Aerial crown-view tile of a tropical tree (Barro Colorado Island, Panama), acquired 20250317:
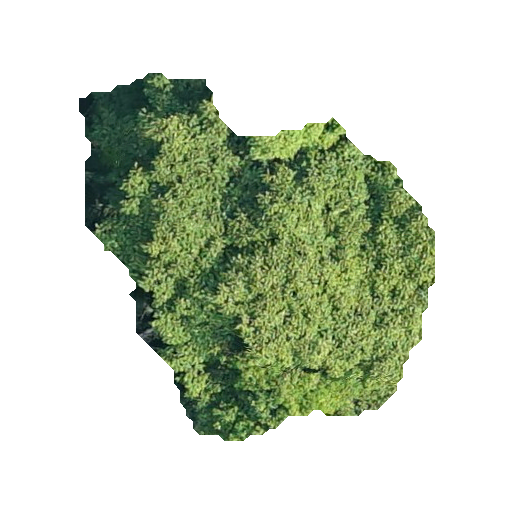
Species: Tachigali panamensis
GBIF accepted scientific name: Tachigali panamensis
Crown area: 130.827 m²